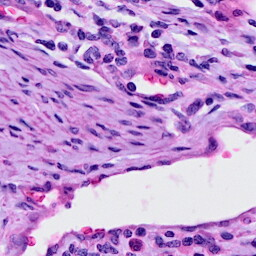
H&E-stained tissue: Cervix